Question: I've seen where Apple has changed the Certificates, Identifiers & Profiles page of the iOS dev center, and read this question/answer here on stack: <URL>
But I'm unable to delete an App ID/IDs that are several years old that I would like removed. The 'Delete' button is greyed out/not enabled.
Can someone help me at all? I've tried multiple browsers and clearing my cache to no avail. Thank you in advance!
Screenshot:
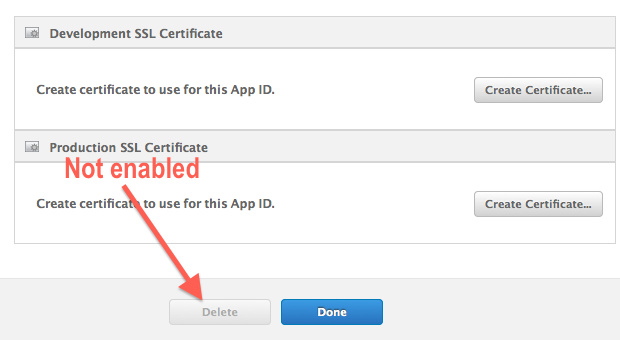
Answer: The rule is that if an App ID that has ever been submitted with an App to the store, it cannot be deleted (even if it was not accepted). App IDs that have not yet been used to submit apps can be freely deleted.
Checkout this thread on Apple Developer Forums (You'll need to be logged in to view):
<URL>